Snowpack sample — Snodgrass Mountain, Crested Butte, Colorado (2/4/25, 12:06 PM MST)
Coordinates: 38.923, -106.968
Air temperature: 35 °F
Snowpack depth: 80 cm
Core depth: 20 cm
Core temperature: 33.8 °F
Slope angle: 14°, slope face: 78°
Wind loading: low
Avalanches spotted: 0
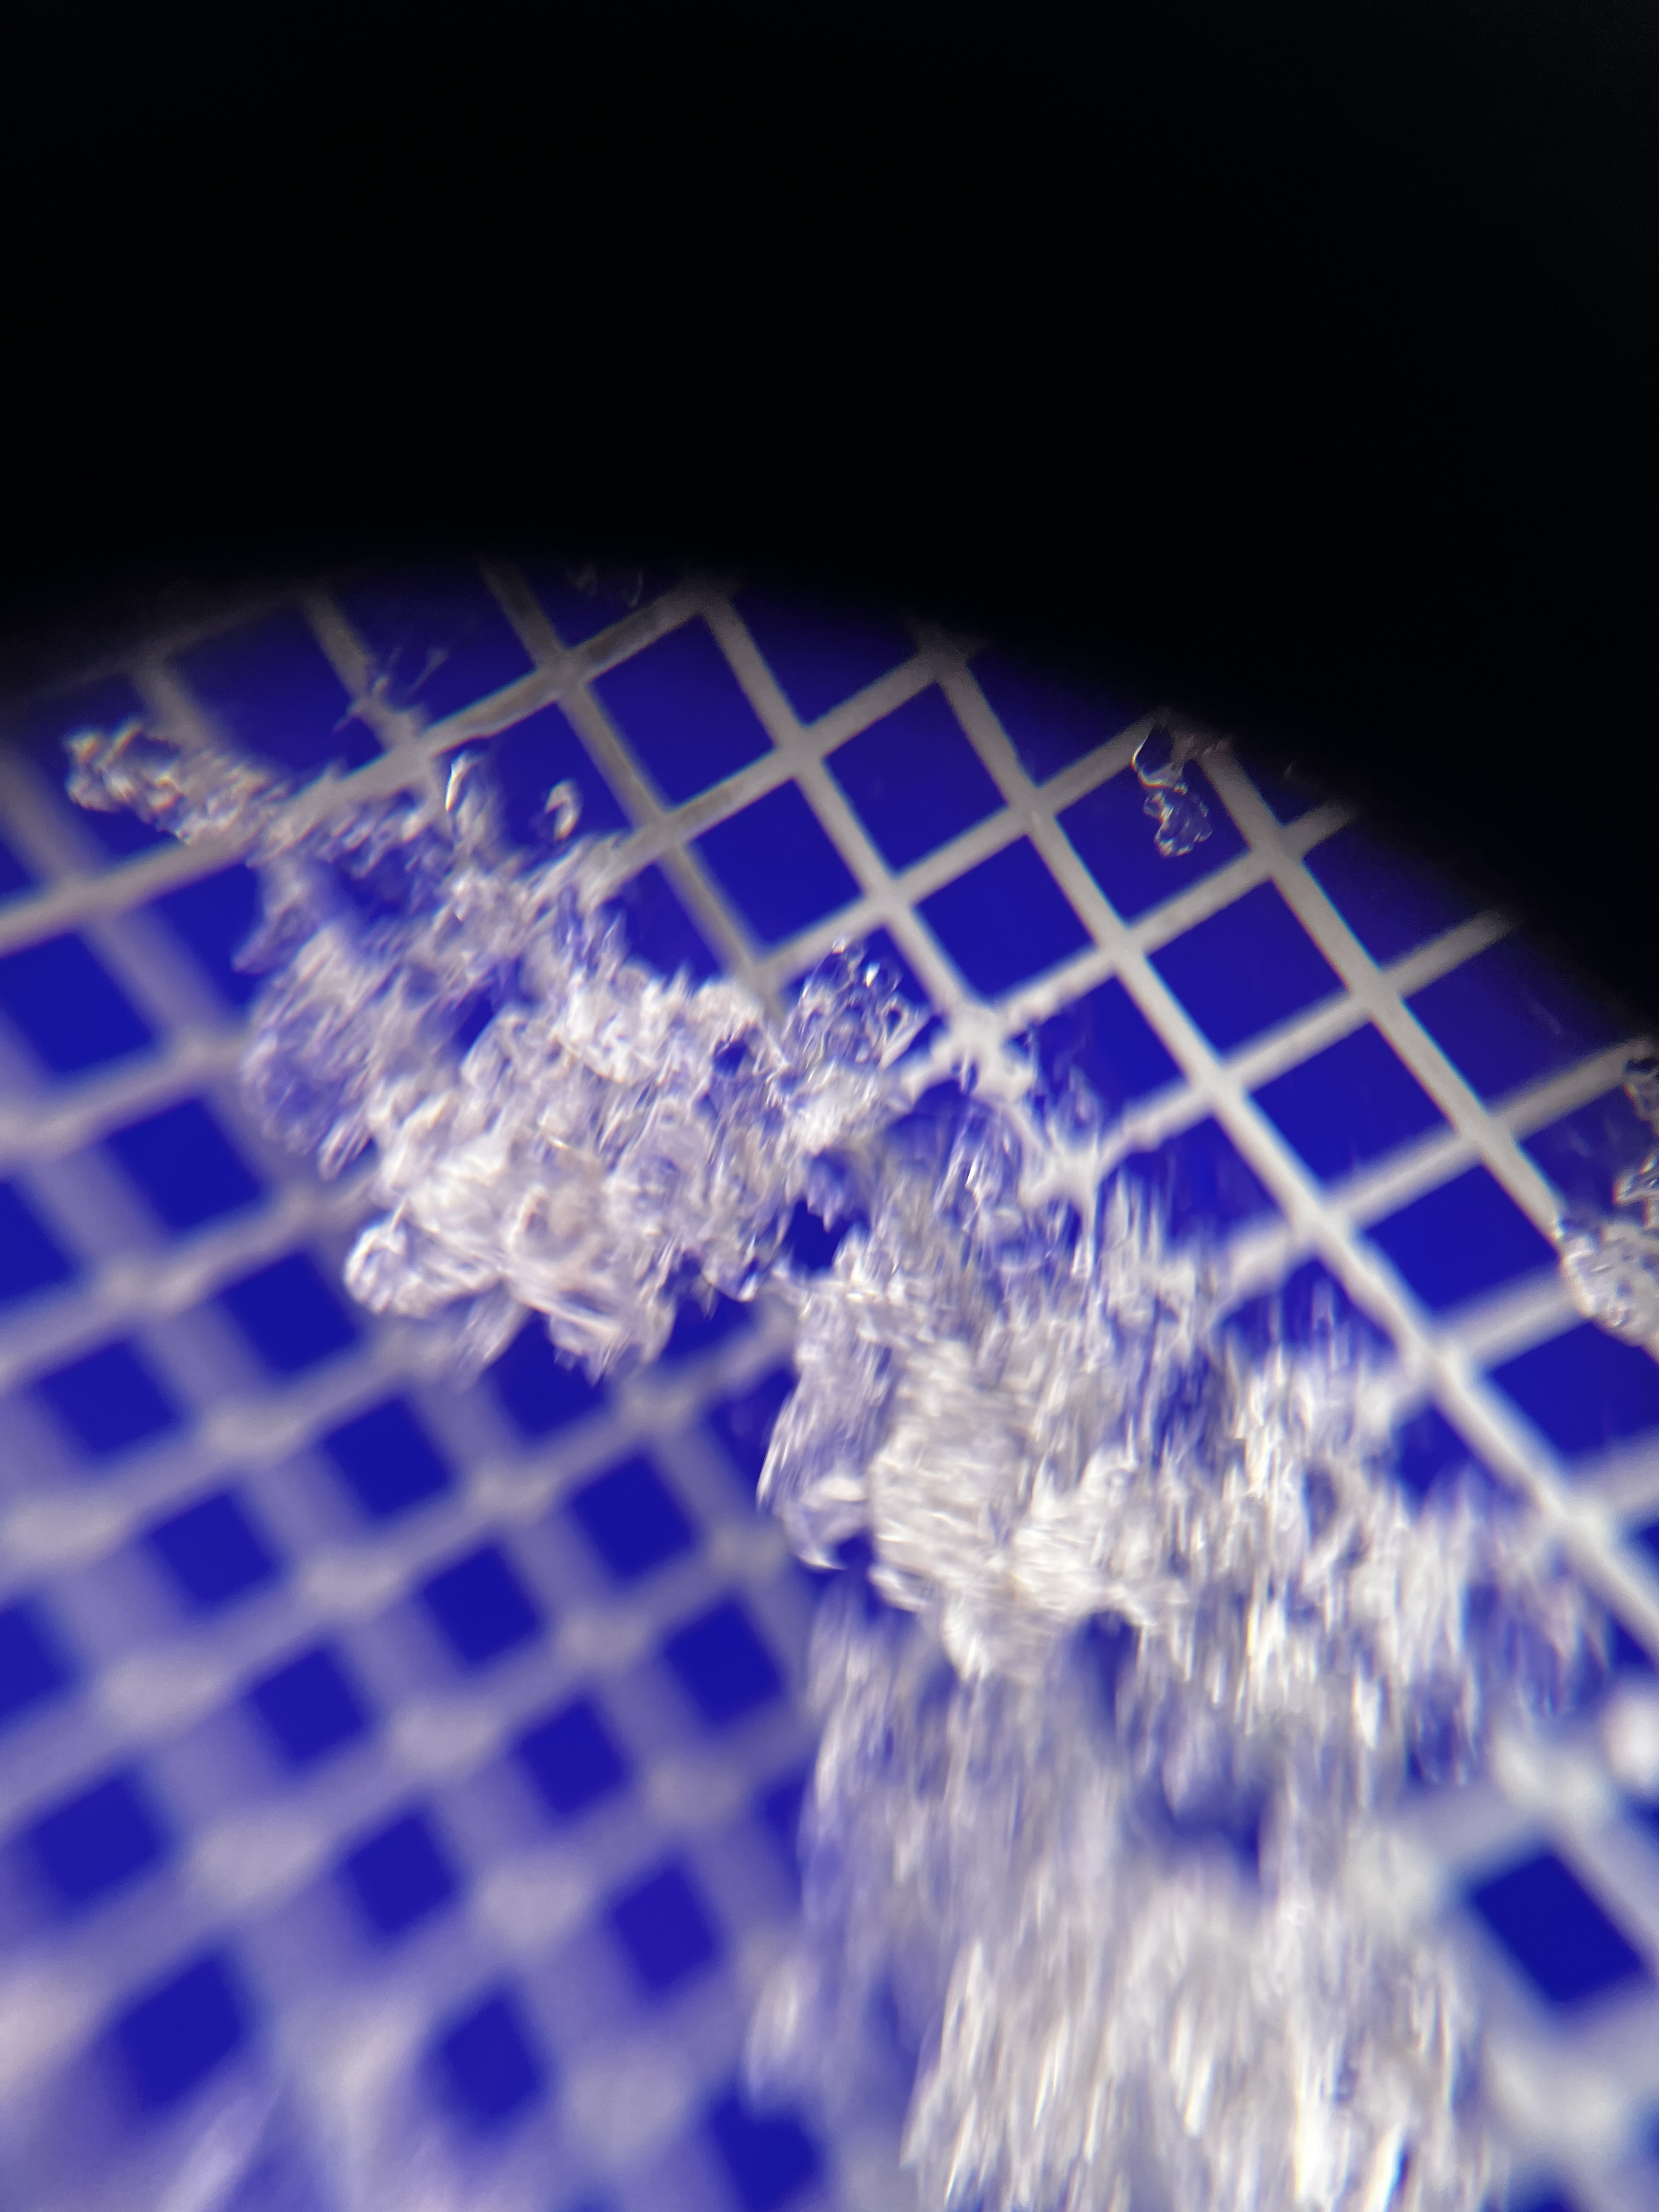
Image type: magnified_profile
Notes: No avalanches nearby, unusually warm weather for the last month reported by residents, Collected 25 yards from treeline